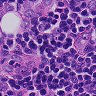
Metastatic tissue present: yes